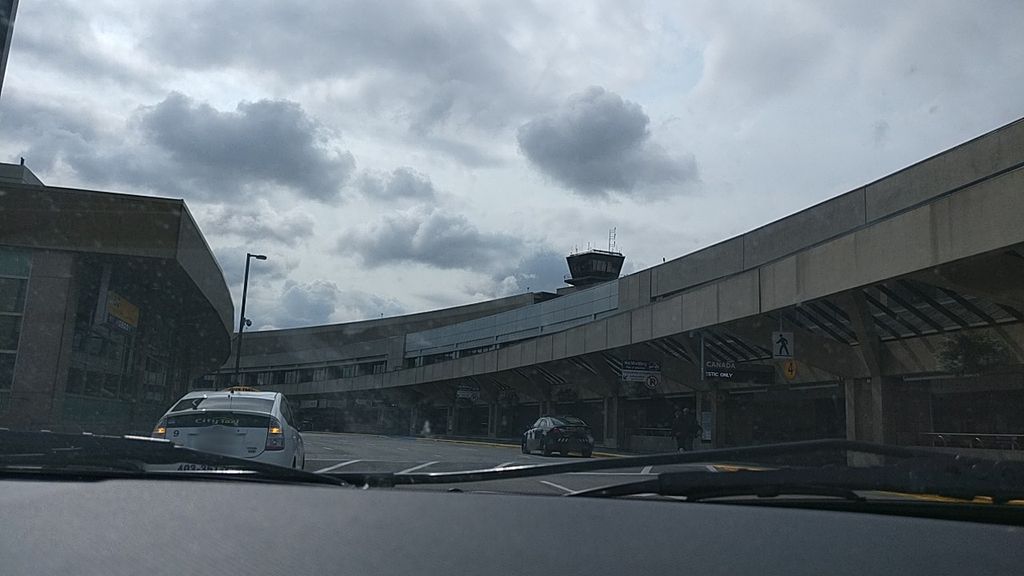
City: calgary